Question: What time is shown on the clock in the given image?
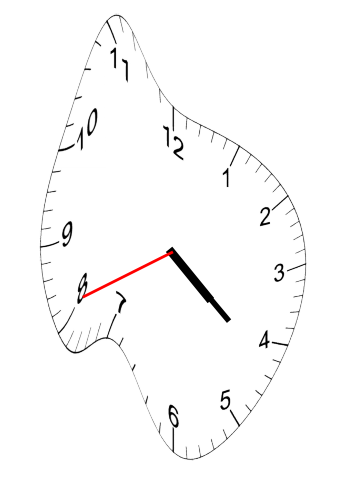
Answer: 04:21:41